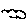
Label: cloud